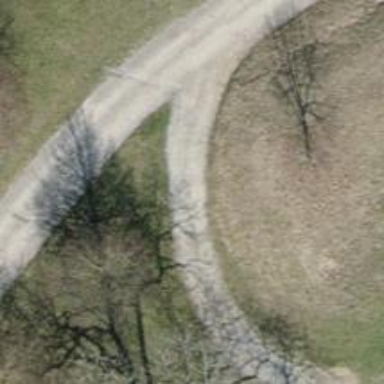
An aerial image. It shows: Service road designated as golf cart path.